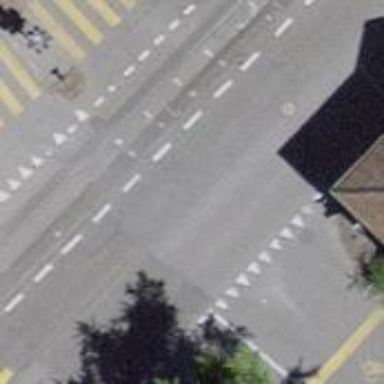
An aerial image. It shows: Road with traffic signals.